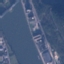
Land use / land cover: River